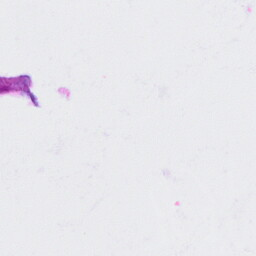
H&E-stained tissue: Cervix